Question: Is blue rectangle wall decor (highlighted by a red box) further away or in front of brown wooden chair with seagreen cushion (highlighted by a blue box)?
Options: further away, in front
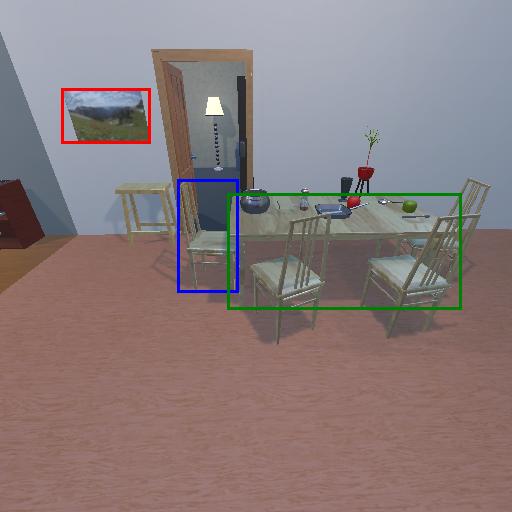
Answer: further away